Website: crate-barrel
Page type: address-validator
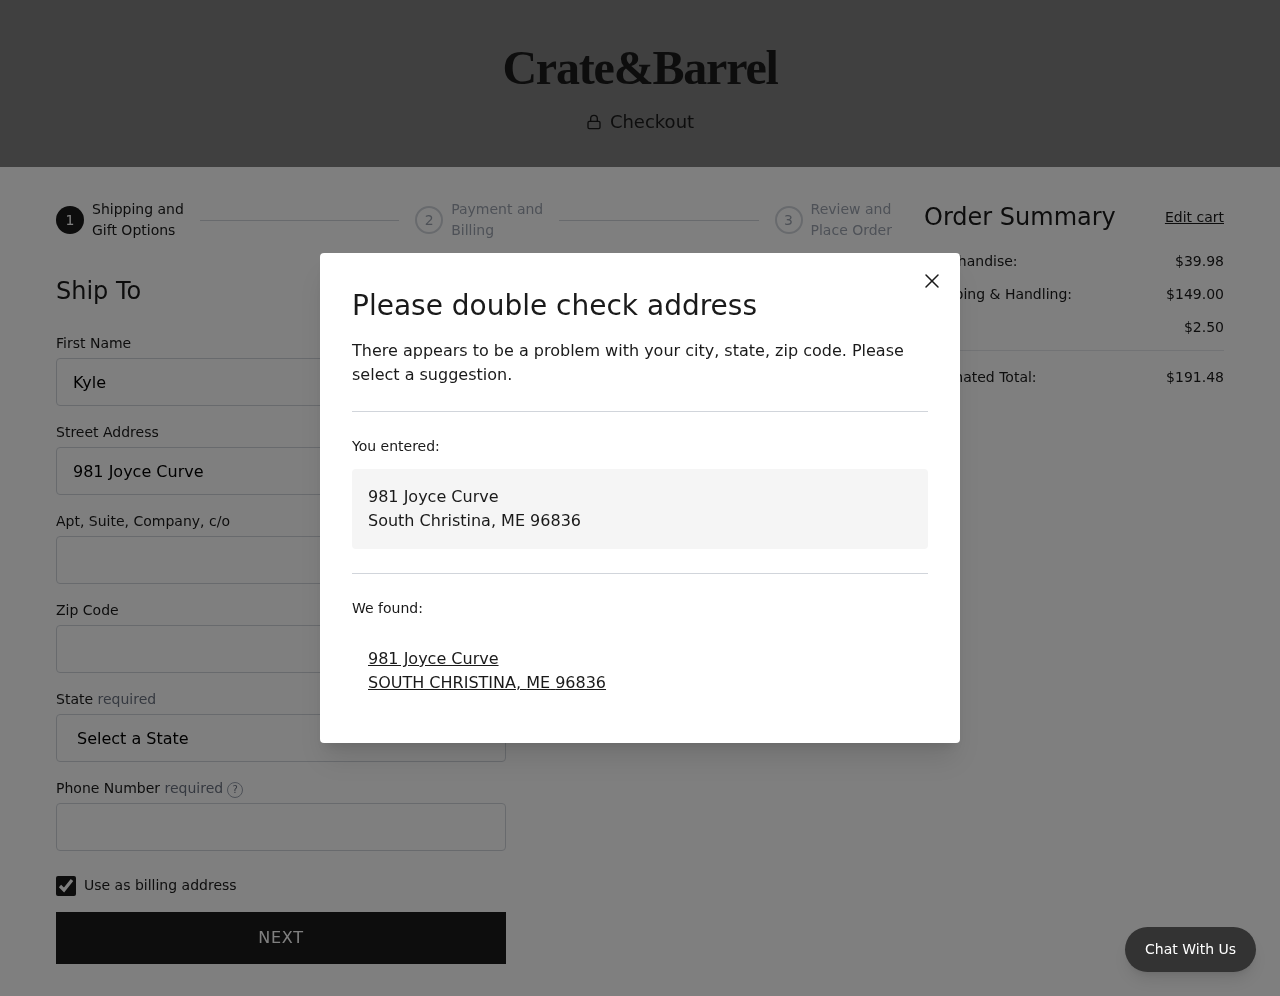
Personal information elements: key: PII_CITY
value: South Christina
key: PII_CITY
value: SOUTH CHRISTINA
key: PII_FIRSTNAME
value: Kyle
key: PII_PHONE
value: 8888527403
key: PII_POSTCODE
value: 96836
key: PII_STATE
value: Maine
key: PII_STATE_ABBR
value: ME
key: PII_STREET
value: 981 Joyce Curve
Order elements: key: ORDER_SUBTOTAL
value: $39.98
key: ORDER_SHIPPING_COST
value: $149.00
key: ORDER_TAX
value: $2.50
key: ORDER_TOTAL
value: $191.48